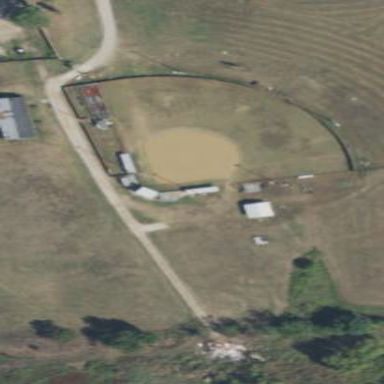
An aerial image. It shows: Softball field used for baseball.